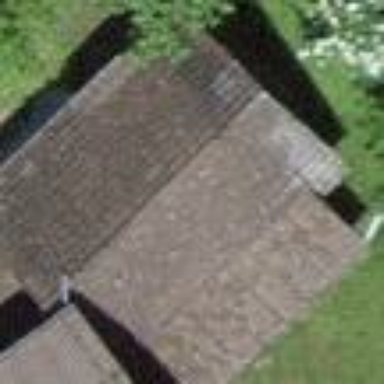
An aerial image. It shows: Barn.